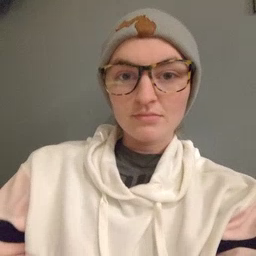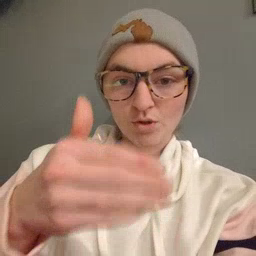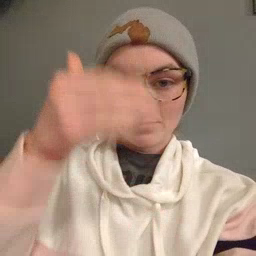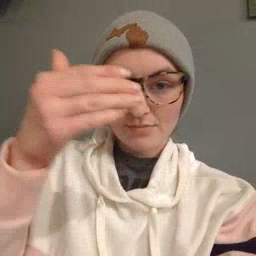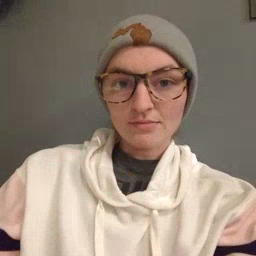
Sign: glasswindow